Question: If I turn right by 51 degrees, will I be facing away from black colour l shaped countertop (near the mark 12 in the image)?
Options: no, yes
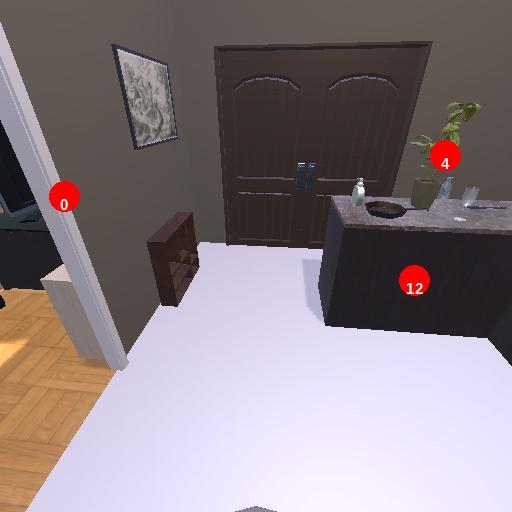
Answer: no